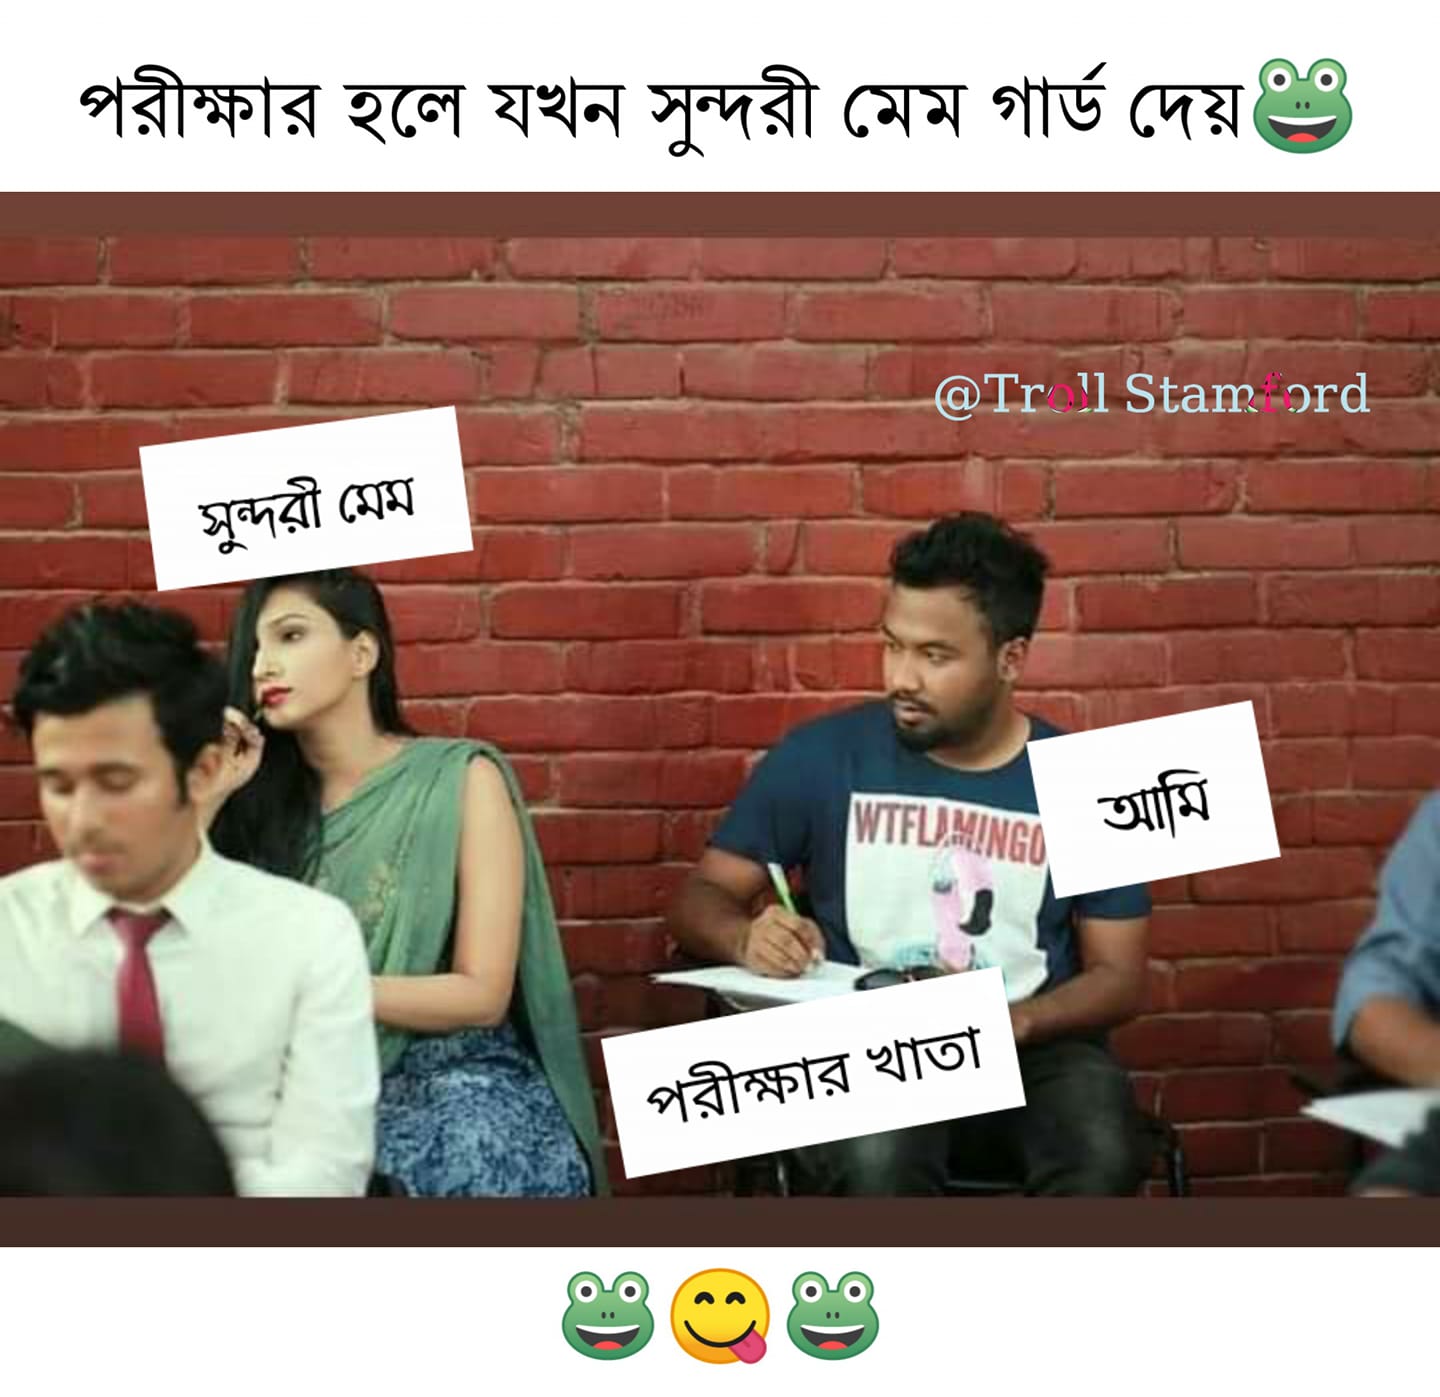
Caption: পরীক্ষার হলে যখন সুন্দরী মেম গার্ড দেয়   সুন্দরী মেম    আমি   পরীক্ষার খাতা
Label: non-hate